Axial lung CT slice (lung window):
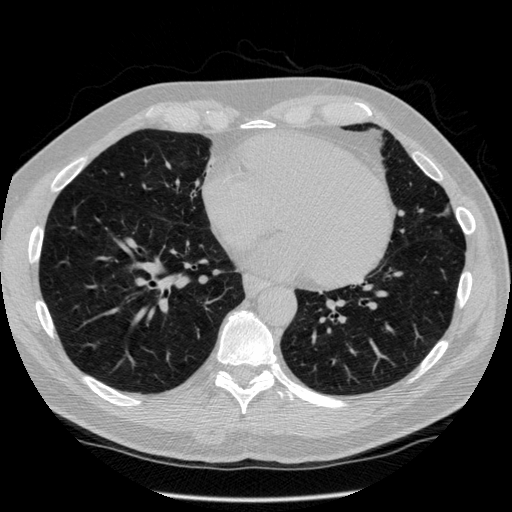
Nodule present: no